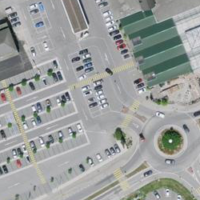
EUNIS habitat code: 57
Species observed at this site:
Lepidium draba
Convolvulus arvensis
Rumex crispus
Malva sylvestris
Sambucus nigra